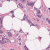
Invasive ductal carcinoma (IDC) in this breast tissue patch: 1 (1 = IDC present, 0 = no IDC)